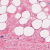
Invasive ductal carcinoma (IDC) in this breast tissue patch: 0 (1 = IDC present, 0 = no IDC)